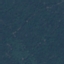
Label: Forest